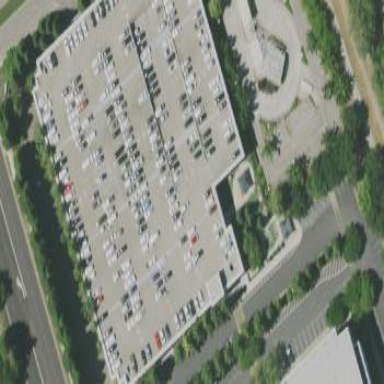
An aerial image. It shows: Multi-storey parking building.